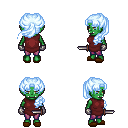
a pixel art fantasy rpg character, female body template, orc, green skin, maroon tunic, magenta pants, white cyan princess hairstyle, metal gloves, brown slippers, dagger, four views (front, back, left, right), 2x2 character sprite sheet, small pixel art, hard edges, no anti-aliasing